Interaction volume radius: 10 \u00c5
Interaction volume height: 20 \u00c5
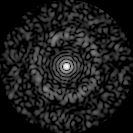
Disorder parameter: 0.843